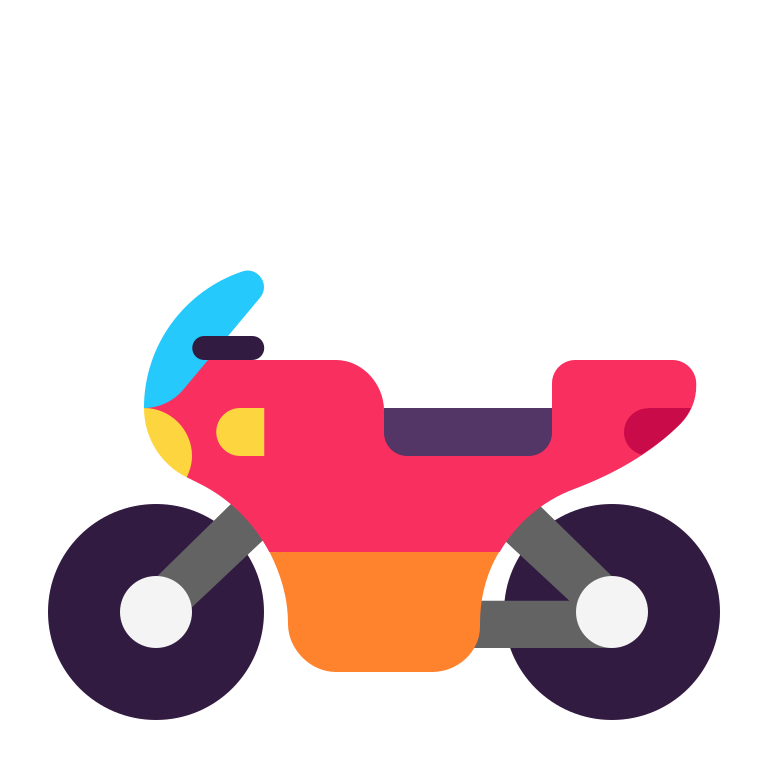
motorcycle flat